Question: I read a book about unix system programming.
There is code to ignore signal.

If the child run first and parent change its disposition of signal, then ,is child affected by this changing? I'm korean. I'm not good at english. So I think there are grammar errors in my sentence. I just want to know whether child process affected by parent's changing disposition of signal when the parent's code of change of disposition were separated from child. And Do I have to writing the source of code? I don't know about american law. This book's name is Advanced Programming in Unix Environment Third edition by W. Richard Stevens and Stephan A. Rago. and page 370.
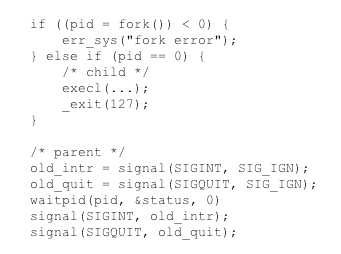
Answer: If parent changes its signal handling after forking a child, it does not affect the child.